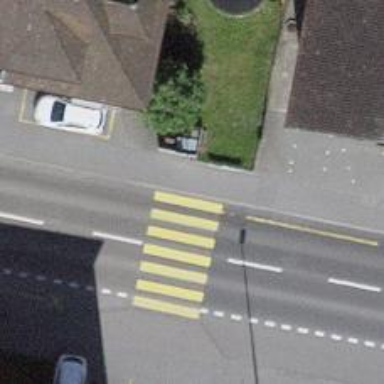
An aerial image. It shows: Kerb barrier.